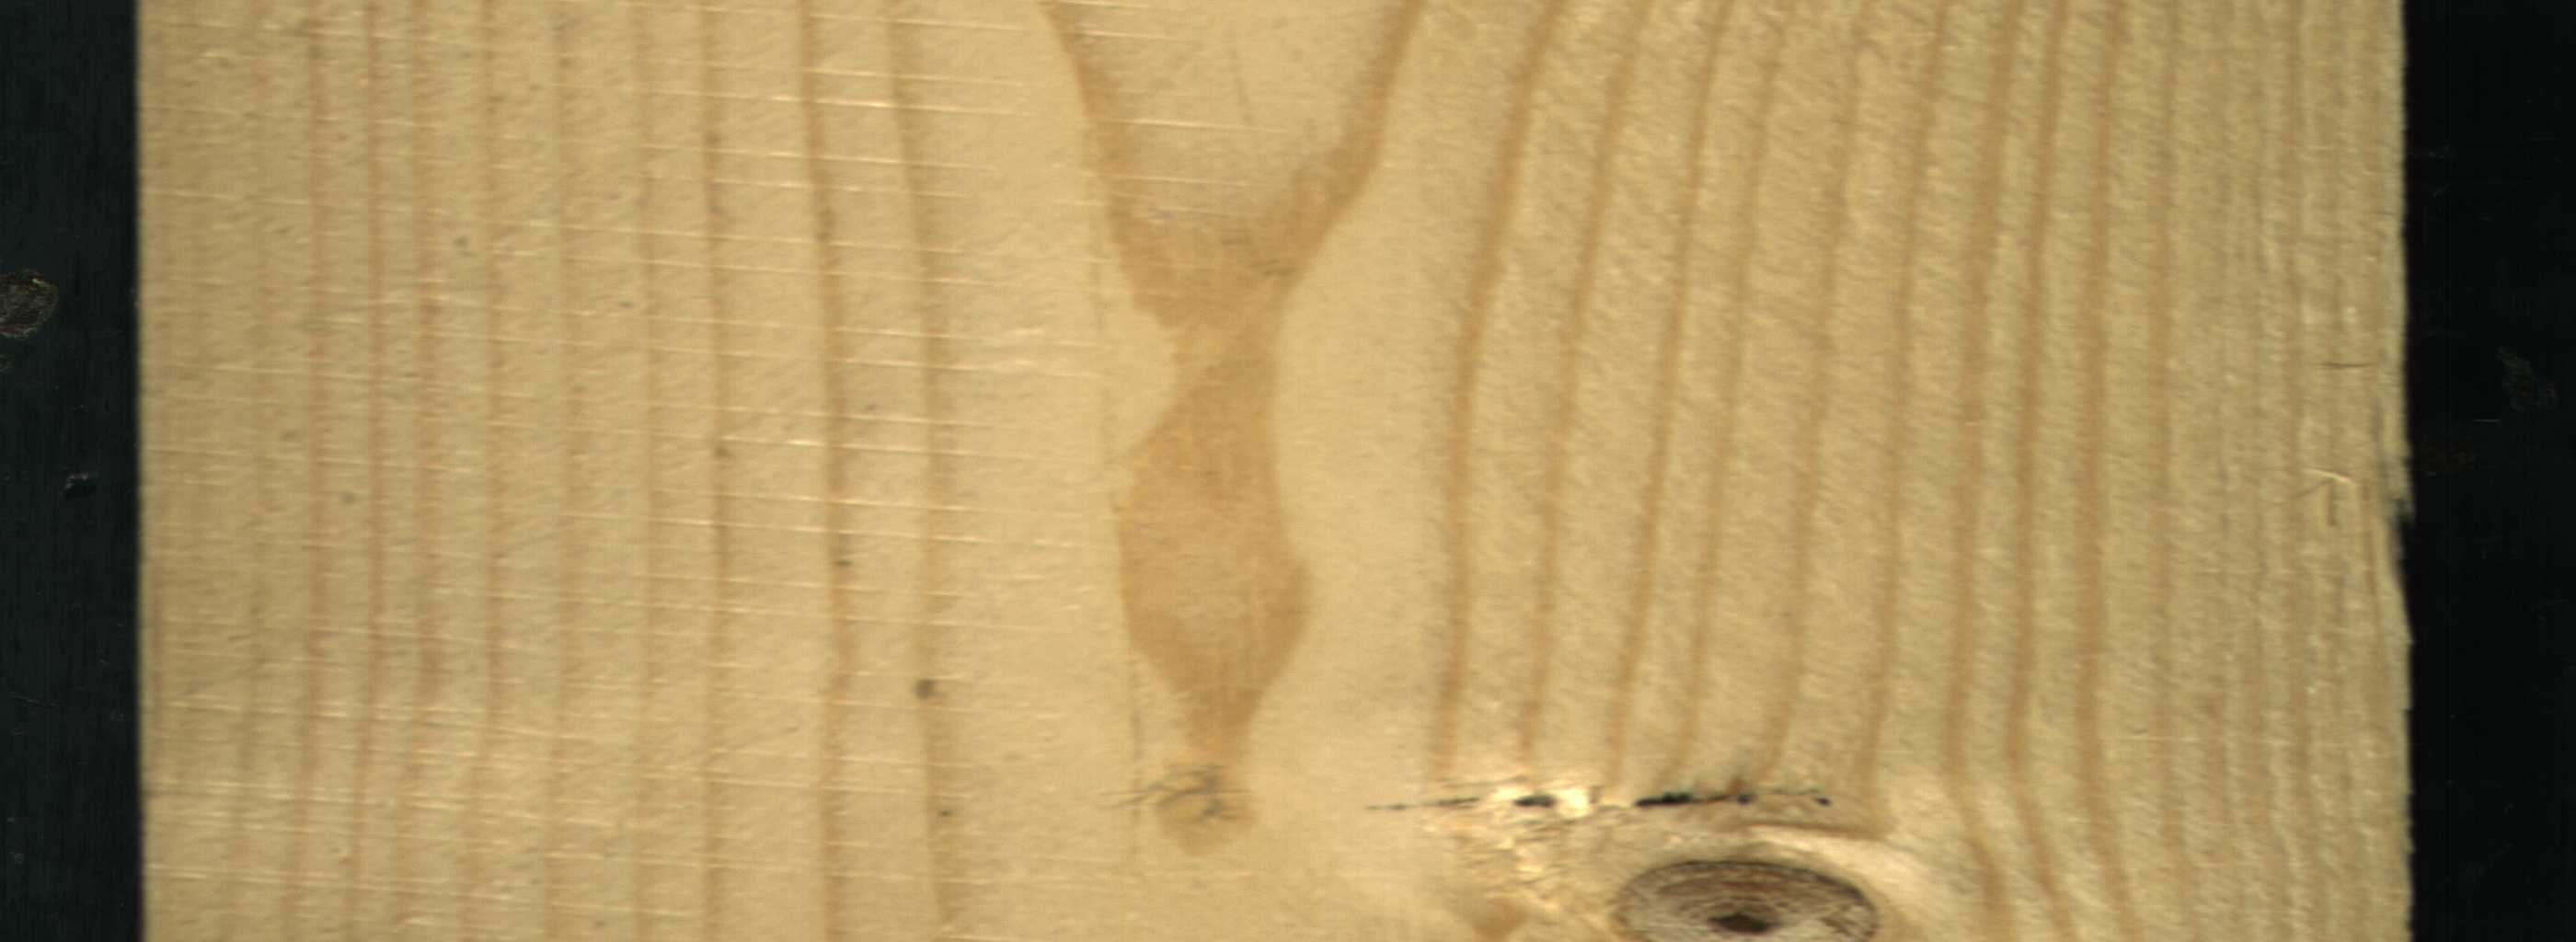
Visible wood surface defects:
Dead_Knot
Dead_Knot
Dead_Knot